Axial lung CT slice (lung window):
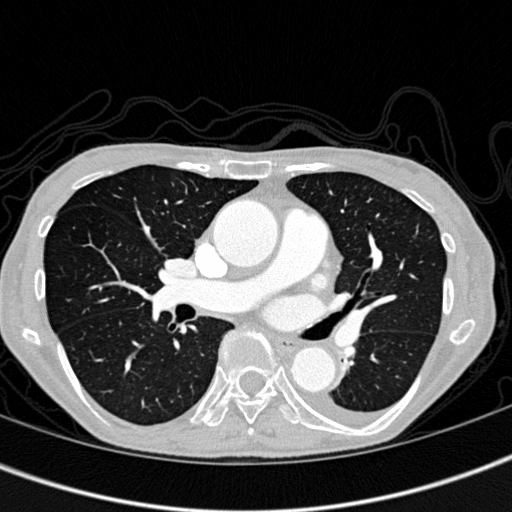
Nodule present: no